Interaction volume radius: 5 \u00c5
Interaction volume height: 15 \u00c5
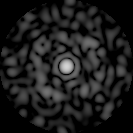
Disorder parameter: 0.871